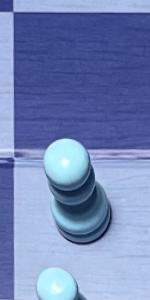
Label: Pawn_White